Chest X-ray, PA view. Patient: 43 years old, sex F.
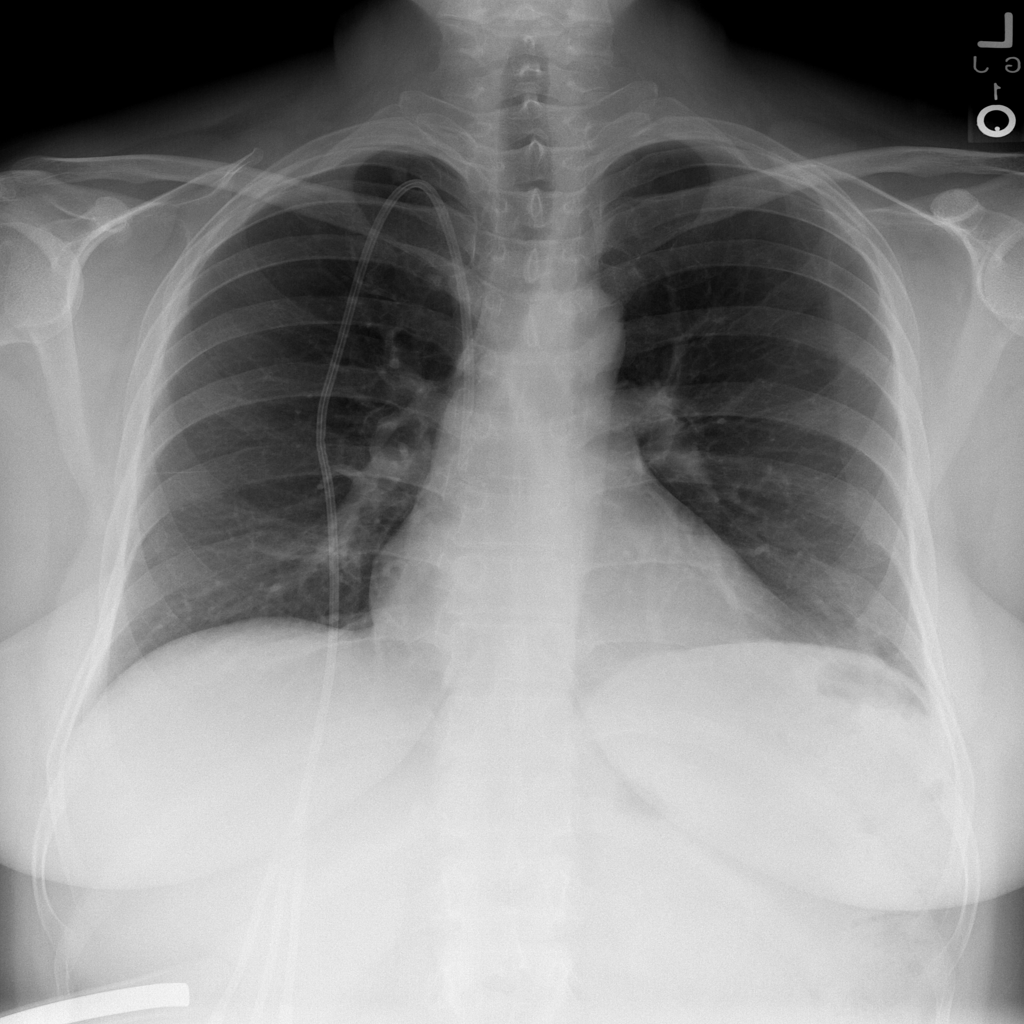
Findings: No Finding